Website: ulta-beauty
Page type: customer-info-address
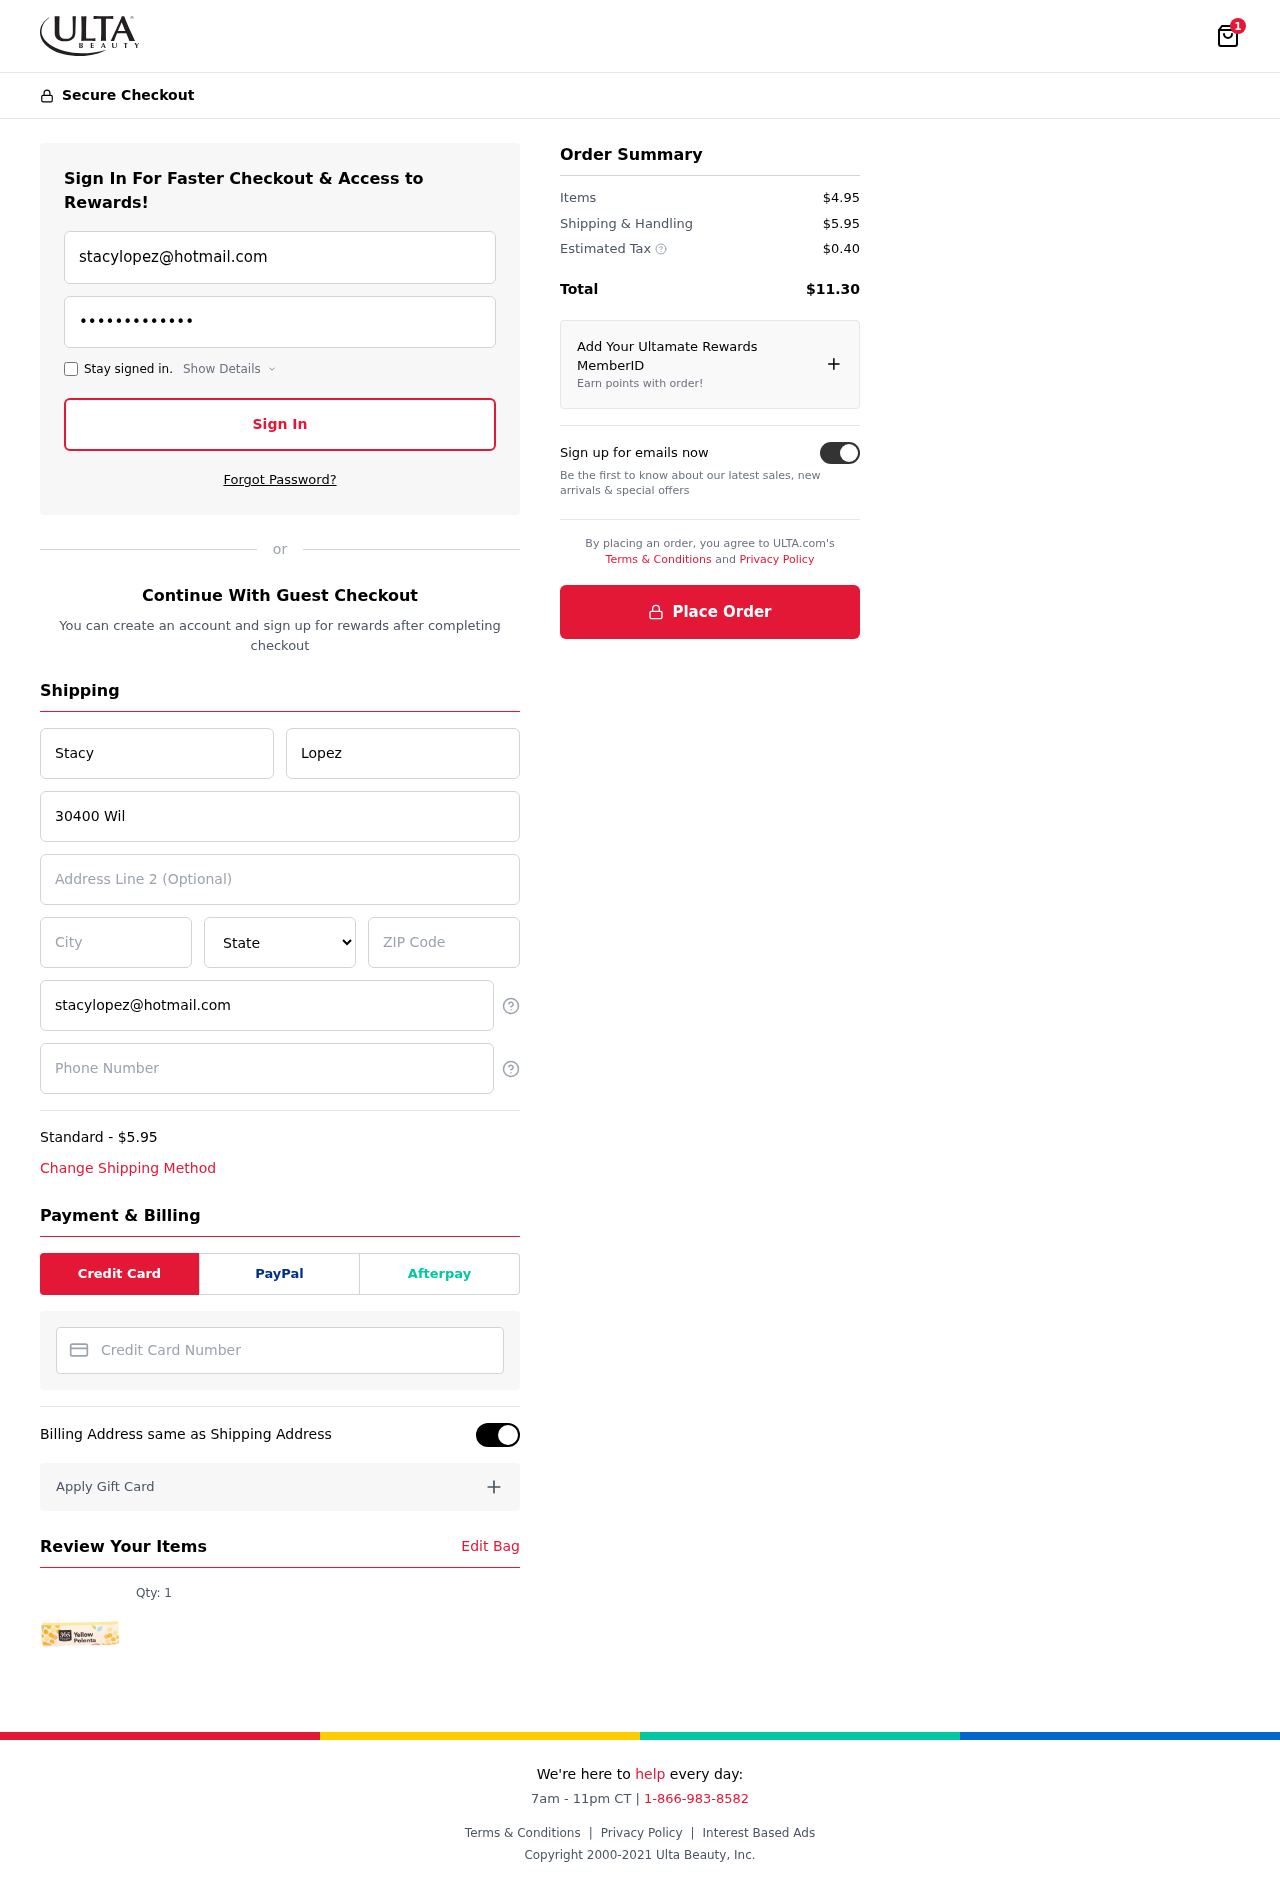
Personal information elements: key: PII_CARD_NUMBER
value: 4180 5021 6009 7688
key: PII_CITY
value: South Donna
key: PII_EMAIL
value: stacylopez@hotmail.com
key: PII_FIRSTNAME
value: Stacy
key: PII_LASTNAME
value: Lopez
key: PII_PHONE
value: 9776039831
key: PII_POSTCODE
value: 89164
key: PII_STATE
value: PW
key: PII_STREET
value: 30400 Williams Views Suite 376
Product elements: key: PRODUCT1_QUANTITY
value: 1
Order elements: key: ORDER_NUM_ITEMS
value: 1
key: ORDER_SHIPPING_COST
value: $5.95
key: ORDER_ITEMS_TOTAL
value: $4.95
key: ORDER_SHIPPING_COST2
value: $5.95
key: ORDER_TAX
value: $0.40
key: ORDER_TOTAL
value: $11.30